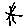
Label: star